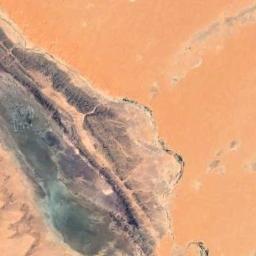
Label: desert